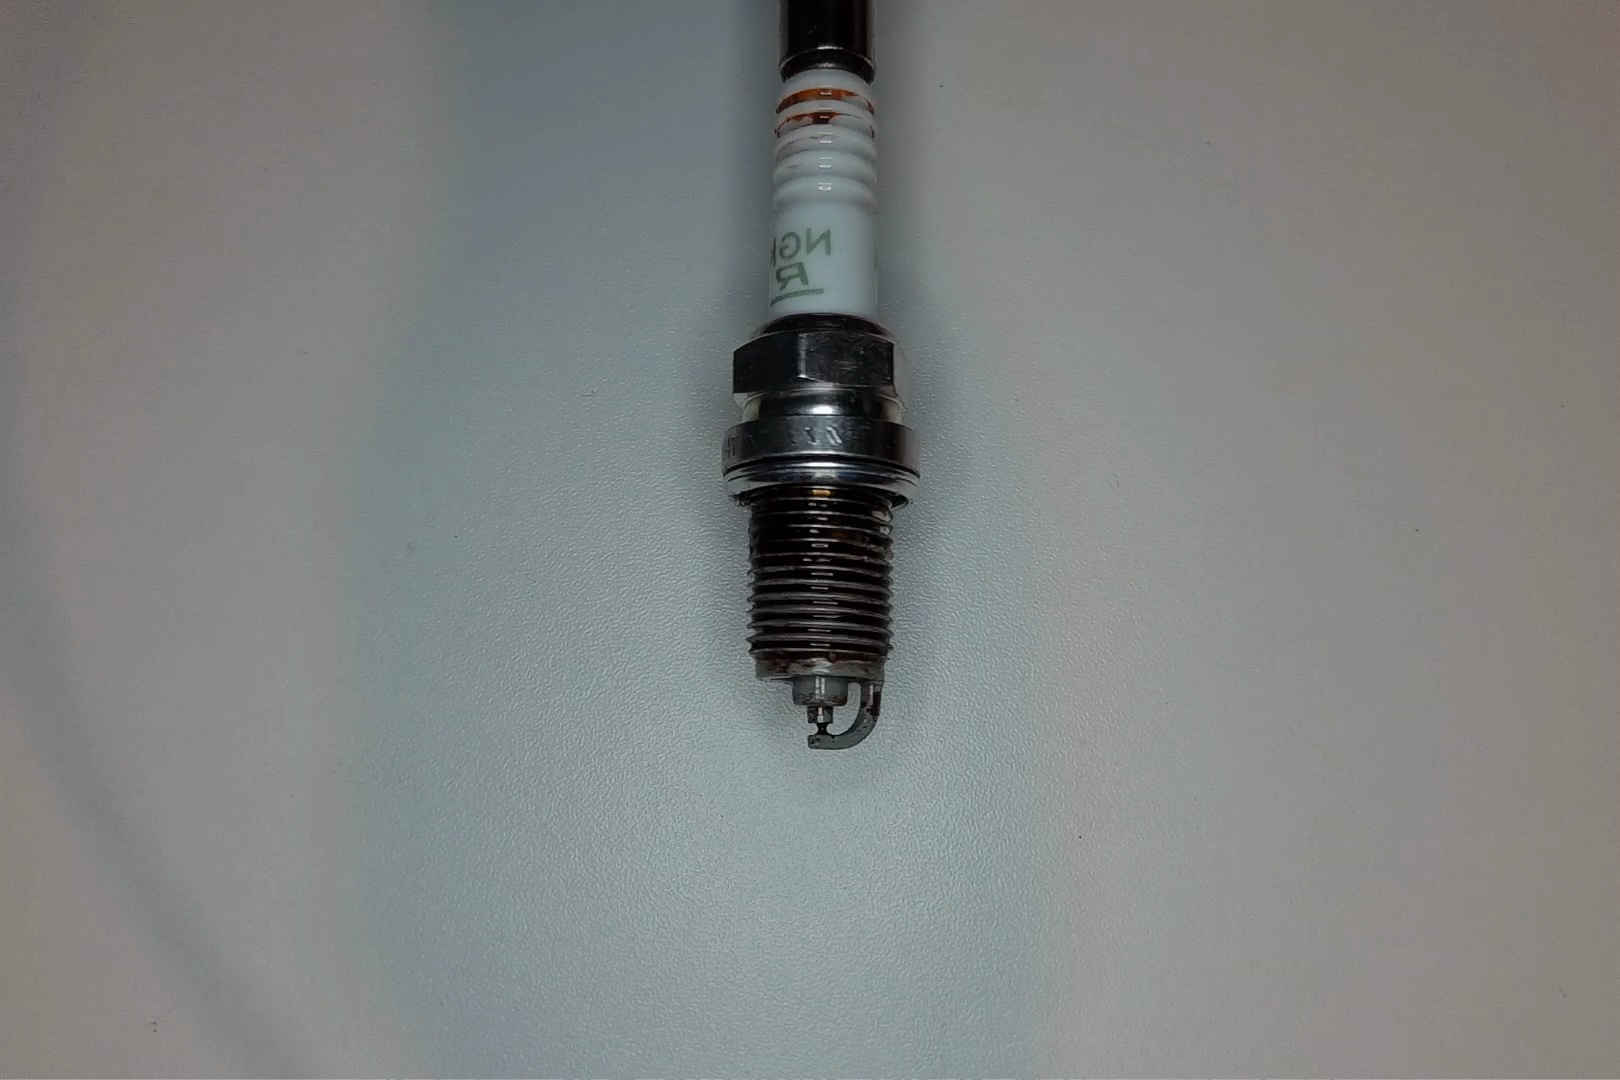
Label: anomaly